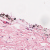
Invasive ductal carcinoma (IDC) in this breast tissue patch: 0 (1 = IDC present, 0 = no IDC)